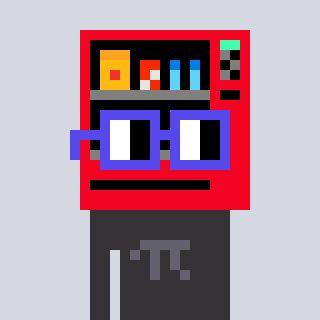
a pixel art character with square blue glasses, a vending machine-shaped head and a grayscale-colored body on a cool background